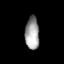
Tissue: skin
Cell type: Epithelial cells
Senescence score: 0.2819
Nuclear area (px): 444
Mean DAPI intensity: 160.155